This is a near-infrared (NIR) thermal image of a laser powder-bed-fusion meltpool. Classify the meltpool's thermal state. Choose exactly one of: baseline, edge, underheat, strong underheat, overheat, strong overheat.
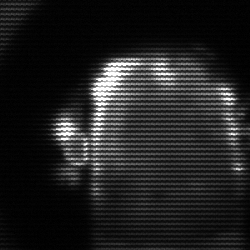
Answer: baseline